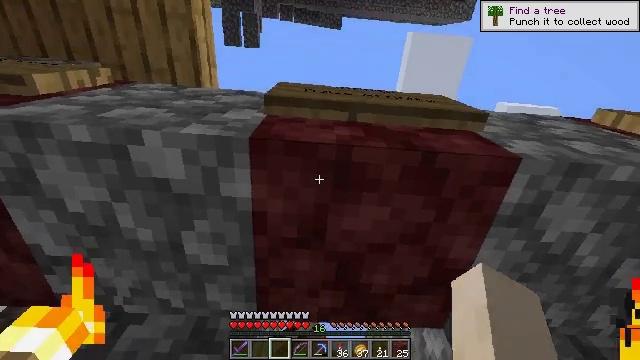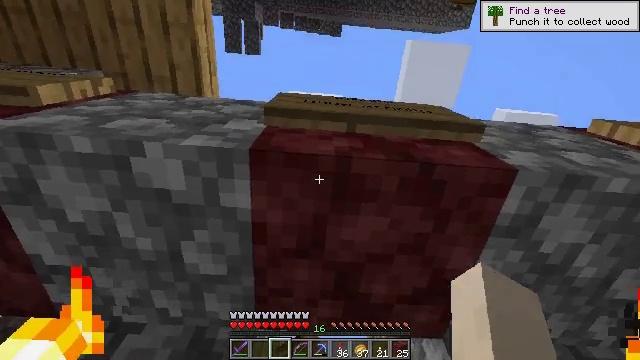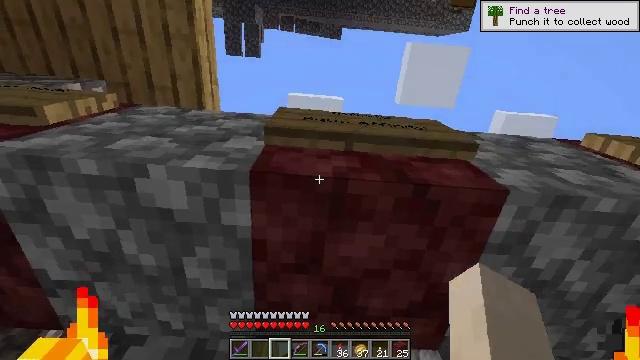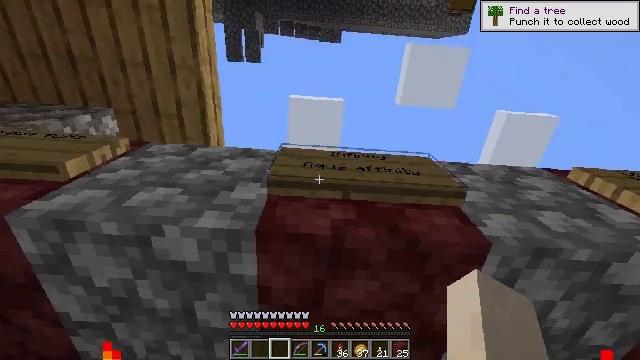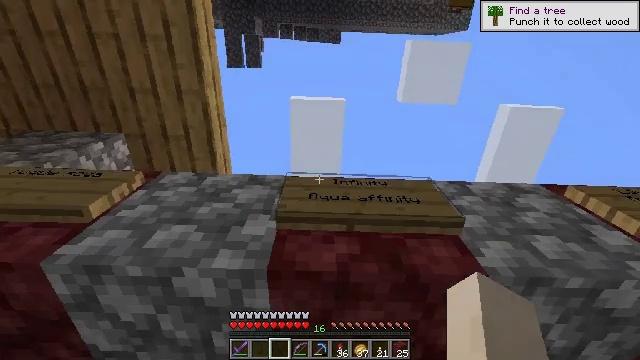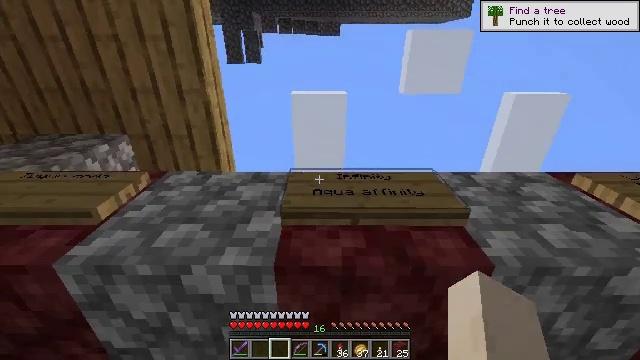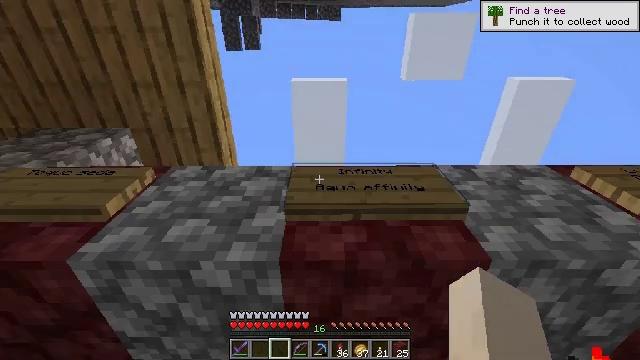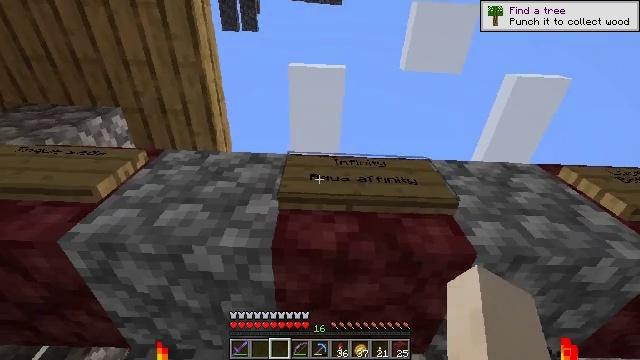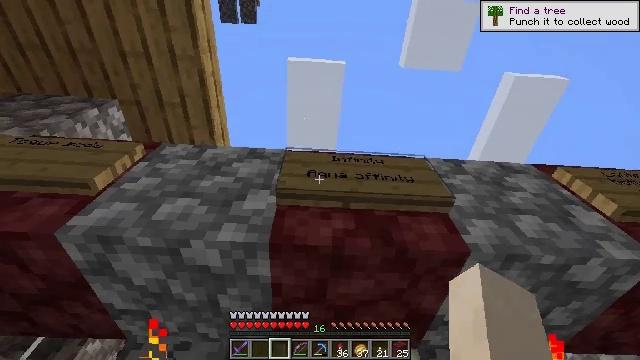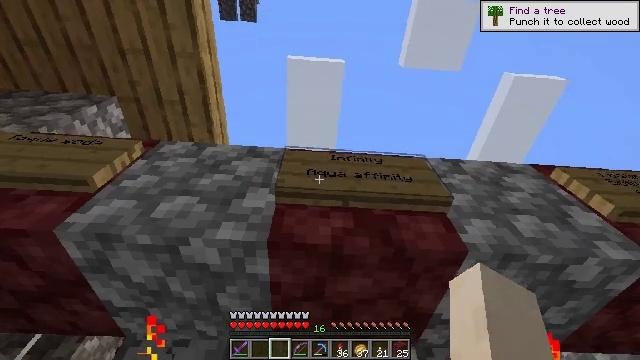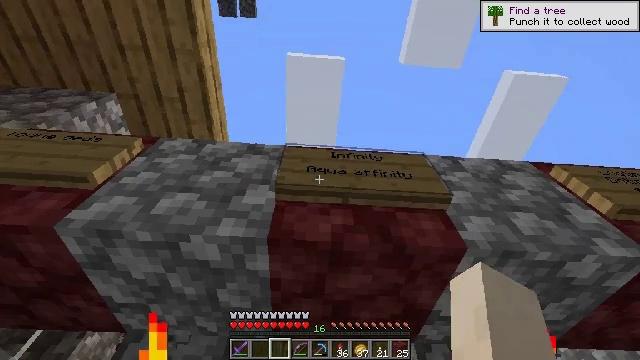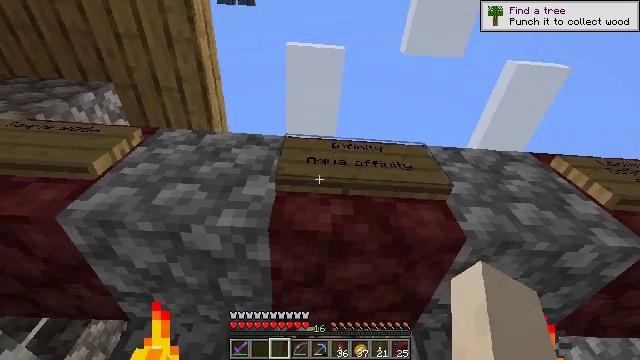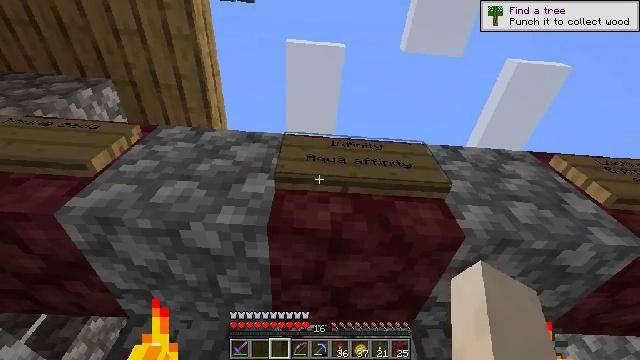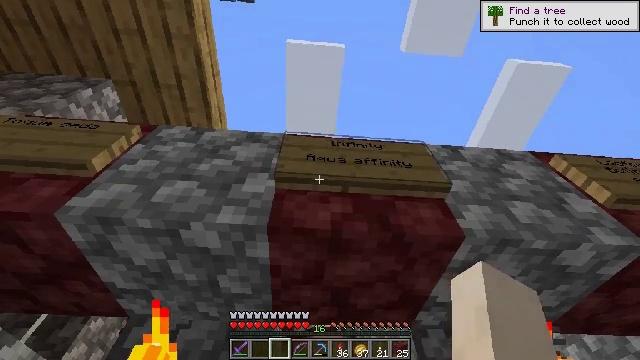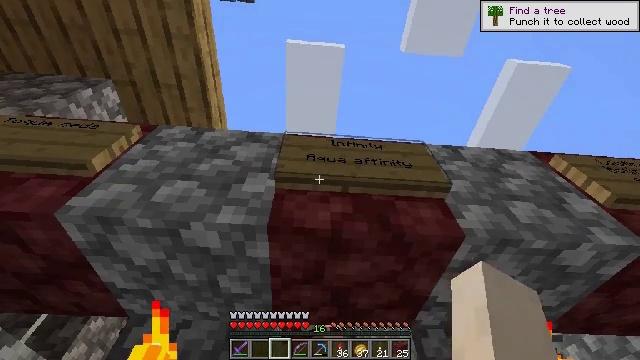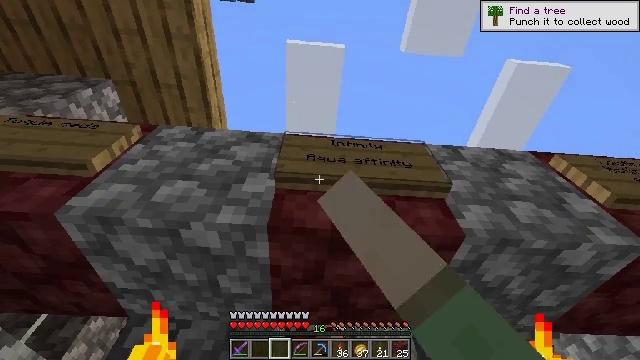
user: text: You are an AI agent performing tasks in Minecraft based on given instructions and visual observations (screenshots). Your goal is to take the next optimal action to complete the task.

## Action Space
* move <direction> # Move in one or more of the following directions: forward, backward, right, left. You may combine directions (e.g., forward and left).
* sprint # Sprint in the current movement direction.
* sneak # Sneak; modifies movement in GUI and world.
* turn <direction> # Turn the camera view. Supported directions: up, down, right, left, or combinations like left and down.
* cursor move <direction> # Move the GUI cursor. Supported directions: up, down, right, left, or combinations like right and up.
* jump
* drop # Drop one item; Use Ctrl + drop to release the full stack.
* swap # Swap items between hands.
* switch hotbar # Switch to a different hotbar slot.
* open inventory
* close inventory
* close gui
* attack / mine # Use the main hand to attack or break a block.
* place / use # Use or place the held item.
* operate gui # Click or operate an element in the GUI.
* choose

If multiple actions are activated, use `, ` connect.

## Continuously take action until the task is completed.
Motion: motion action
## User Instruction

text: Mine the oak wall sign.
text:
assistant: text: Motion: move back, turn up
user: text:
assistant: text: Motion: move back
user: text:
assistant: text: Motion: move back
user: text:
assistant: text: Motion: turn left
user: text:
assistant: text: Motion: turn left and down
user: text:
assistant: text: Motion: turn down
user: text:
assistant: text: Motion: turn right and down
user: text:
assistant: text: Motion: turn right and down
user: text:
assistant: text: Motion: no_op
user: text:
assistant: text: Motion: no_op
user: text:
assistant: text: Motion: turn down
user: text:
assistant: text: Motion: no_op
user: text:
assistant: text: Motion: no_op
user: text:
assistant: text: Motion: attack / mine
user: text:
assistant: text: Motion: attack / mine
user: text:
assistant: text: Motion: attack / mine
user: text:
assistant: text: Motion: attack / mine
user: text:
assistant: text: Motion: attack / mine
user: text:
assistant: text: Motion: attack / mine
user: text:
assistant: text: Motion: attack / mine
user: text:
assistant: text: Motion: turn left and up, attack / mine
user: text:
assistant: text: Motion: attack / mine
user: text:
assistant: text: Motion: attack / mine
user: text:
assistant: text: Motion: attack / mine
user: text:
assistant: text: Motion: attack / mine
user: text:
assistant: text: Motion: attack / mine
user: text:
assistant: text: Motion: attack / mine
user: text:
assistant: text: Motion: attack / mine
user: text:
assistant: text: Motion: attack / mine
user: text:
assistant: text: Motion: attack / mine